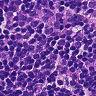
Metastatic tissue present: no